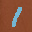
Label: 1